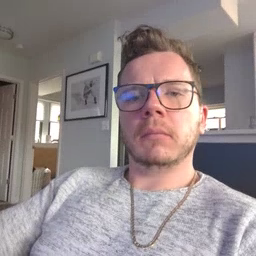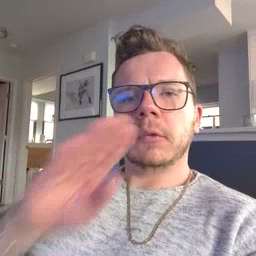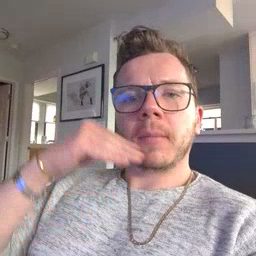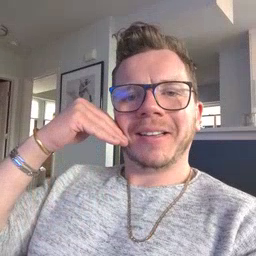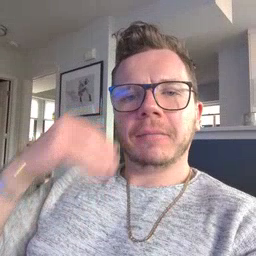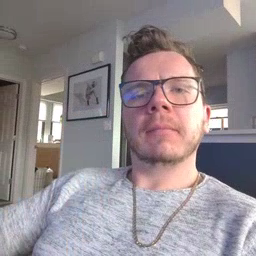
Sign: smile